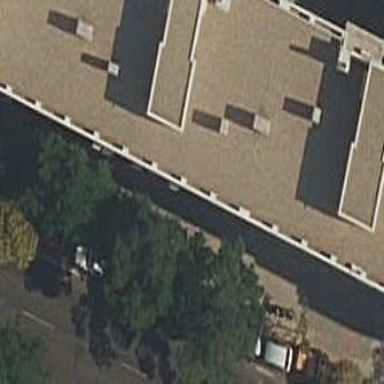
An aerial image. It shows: Image showing building with apartments.